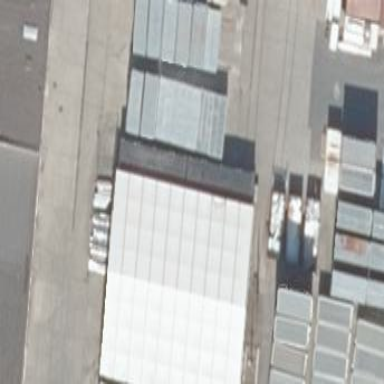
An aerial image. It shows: Industrial building.